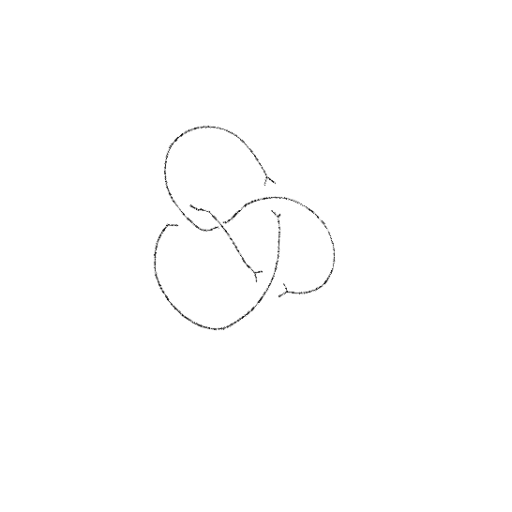
Crossing number: 4